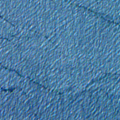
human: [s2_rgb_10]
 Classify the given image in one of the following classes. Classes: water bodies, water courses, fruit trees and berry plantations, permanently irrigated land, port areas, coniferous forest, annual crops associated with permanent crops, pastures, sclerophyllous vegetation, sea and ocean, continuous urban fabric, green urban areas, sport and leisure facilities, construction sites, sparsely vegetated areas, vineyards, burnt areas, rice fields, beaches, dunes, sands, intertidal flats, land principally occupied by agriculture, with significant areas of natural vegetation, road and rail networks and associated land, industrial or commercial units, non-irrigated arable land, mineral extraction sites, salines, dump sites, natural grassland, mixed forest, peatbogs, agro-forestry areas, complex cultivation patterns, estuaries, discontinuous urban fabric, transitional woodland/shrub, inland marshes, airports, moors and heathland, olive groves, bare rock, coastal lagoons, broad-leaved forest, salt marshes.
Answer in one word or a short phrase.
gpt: sea and ocean